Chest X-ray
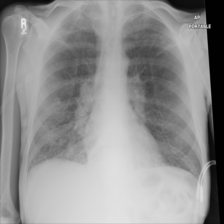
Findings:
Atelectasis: negative
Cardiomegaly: negative
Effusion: negative
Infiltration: positive
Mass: negative
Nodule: negative
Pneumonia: negative
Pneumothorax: negative
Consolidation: negative
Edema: negative
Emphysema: negative
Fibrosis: negative
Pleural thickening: negative
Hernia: negative